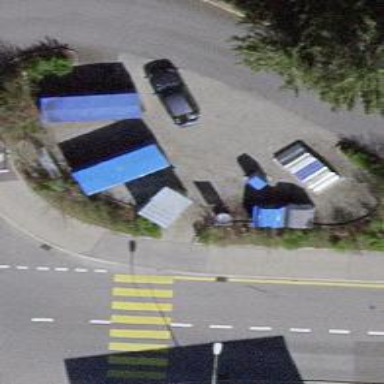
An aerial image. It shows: Recycling facility.